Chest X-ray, AP view. Patient: 63 years old, sex F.
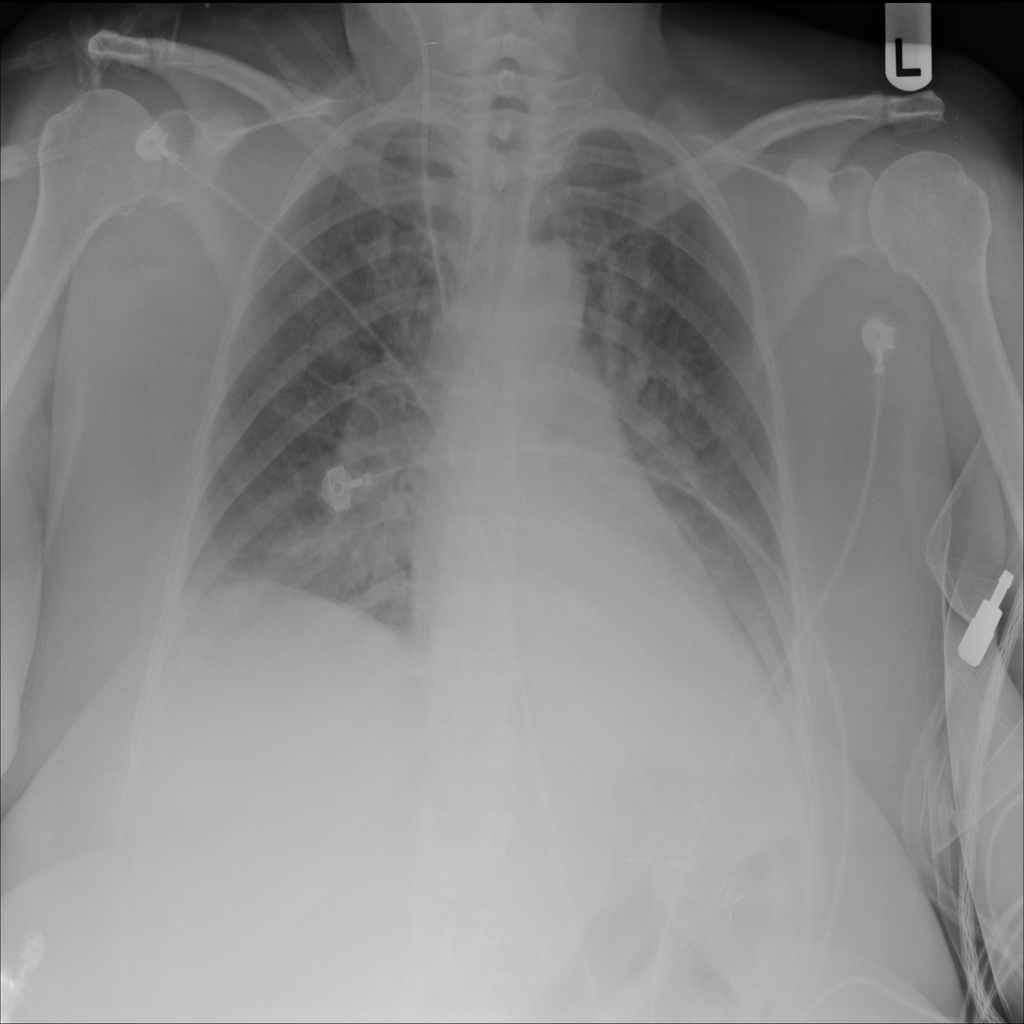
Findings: Atelectasis, Infiltration